Interaction volume radius: 5 \u00c5
Interaction volume height: 15 \u00c5
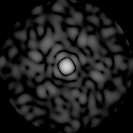
Disorder parameter: 0.8383